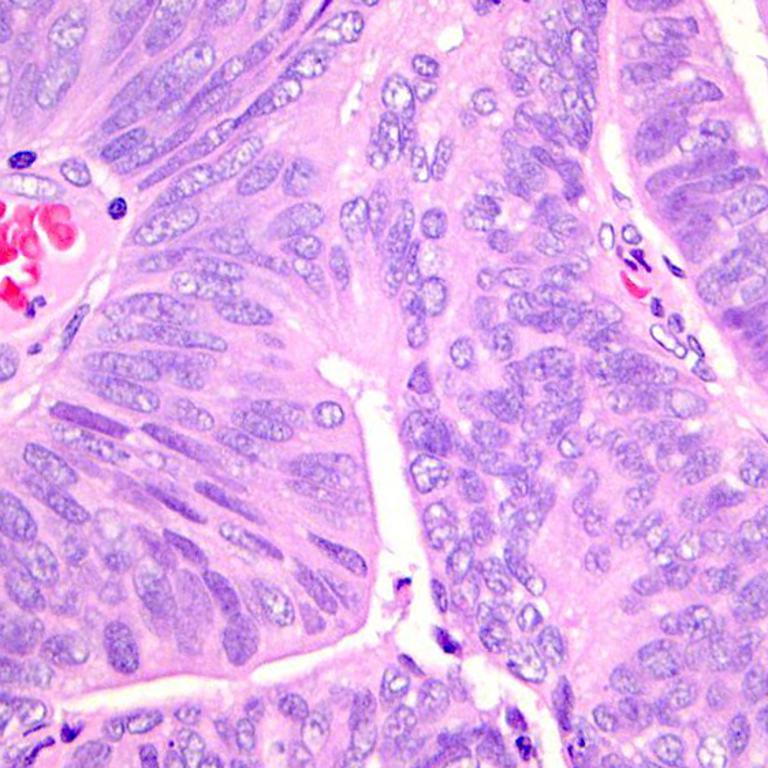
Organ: colon
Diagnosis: adenocarcinomas